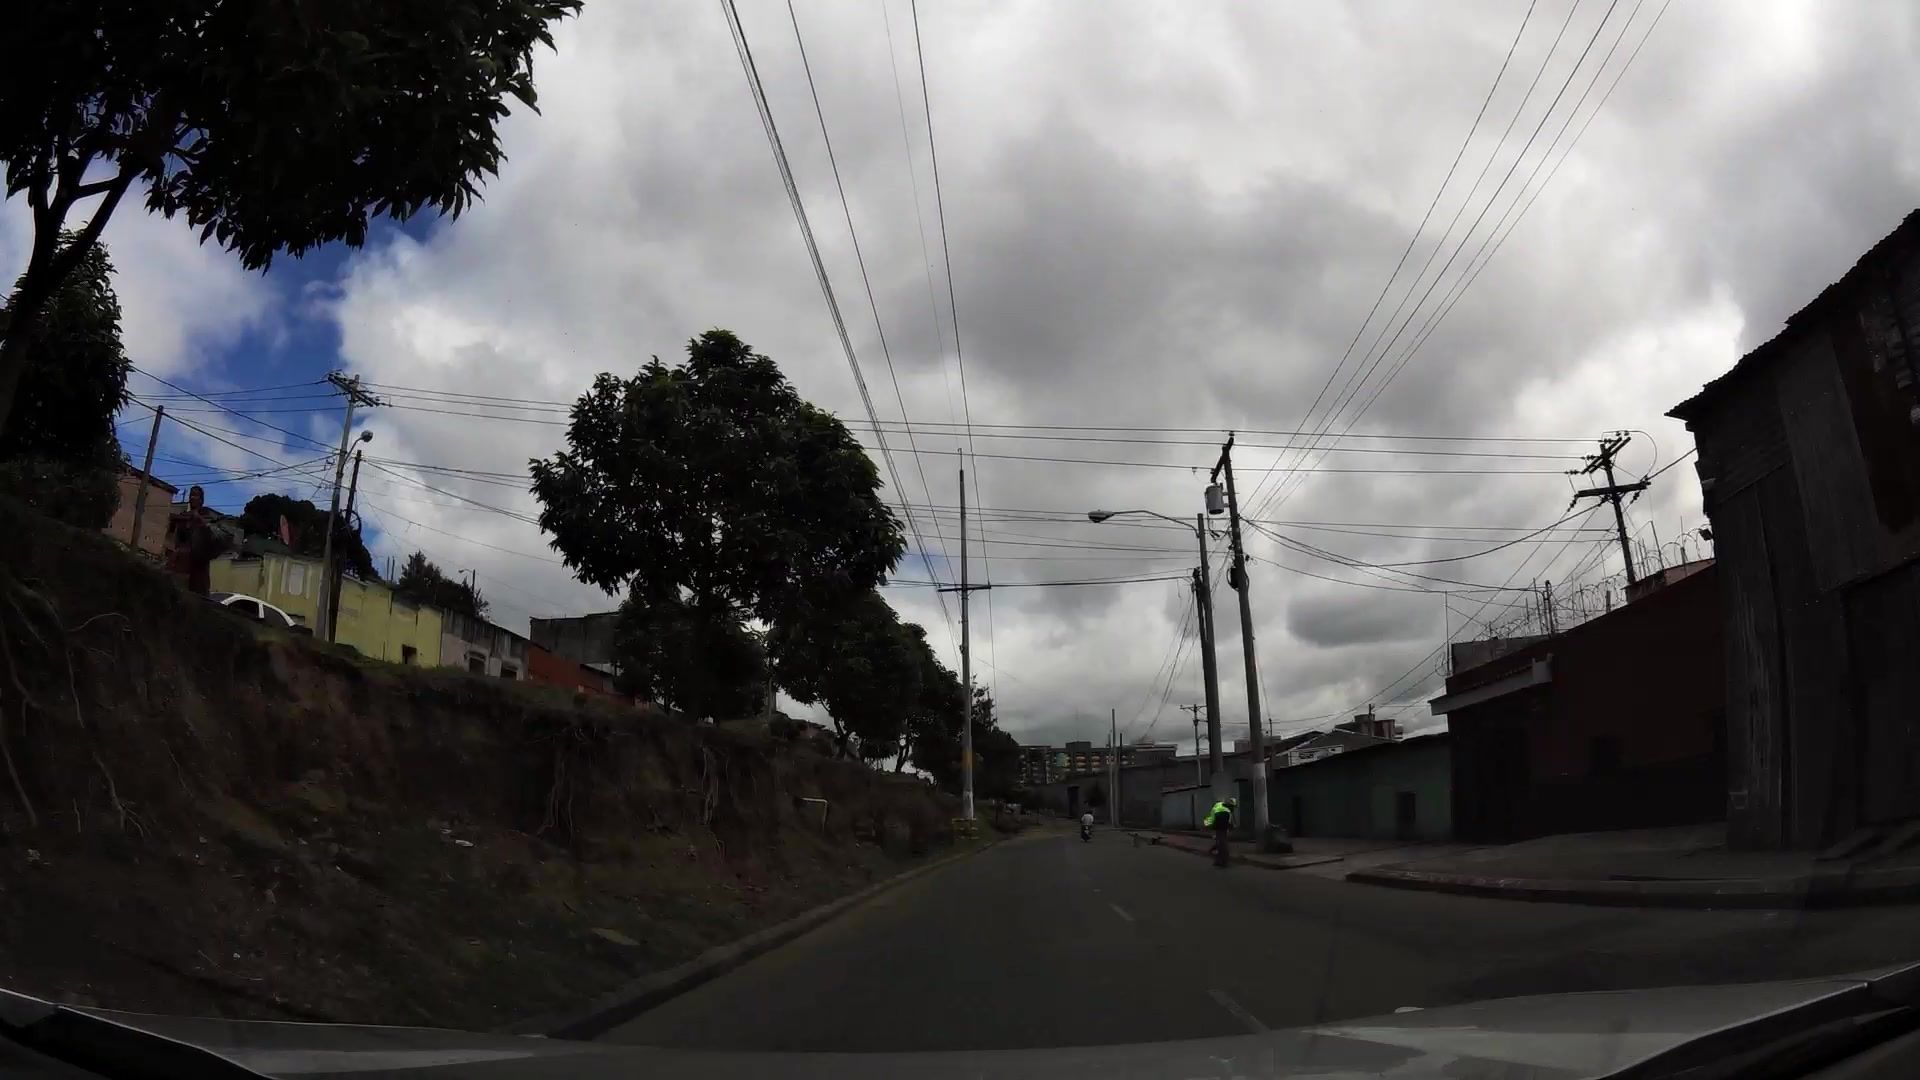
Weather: cloudy
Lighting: day
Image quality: slightly poor
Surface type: driving surface
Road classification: tertiary, primary
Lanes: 2
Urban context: urban centre
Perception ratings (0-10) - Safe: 0.37, Lively: 2.25, Beautiful: 6.72, Boring: 4.17, Depressing: 3.71, Wealthy: 0.92